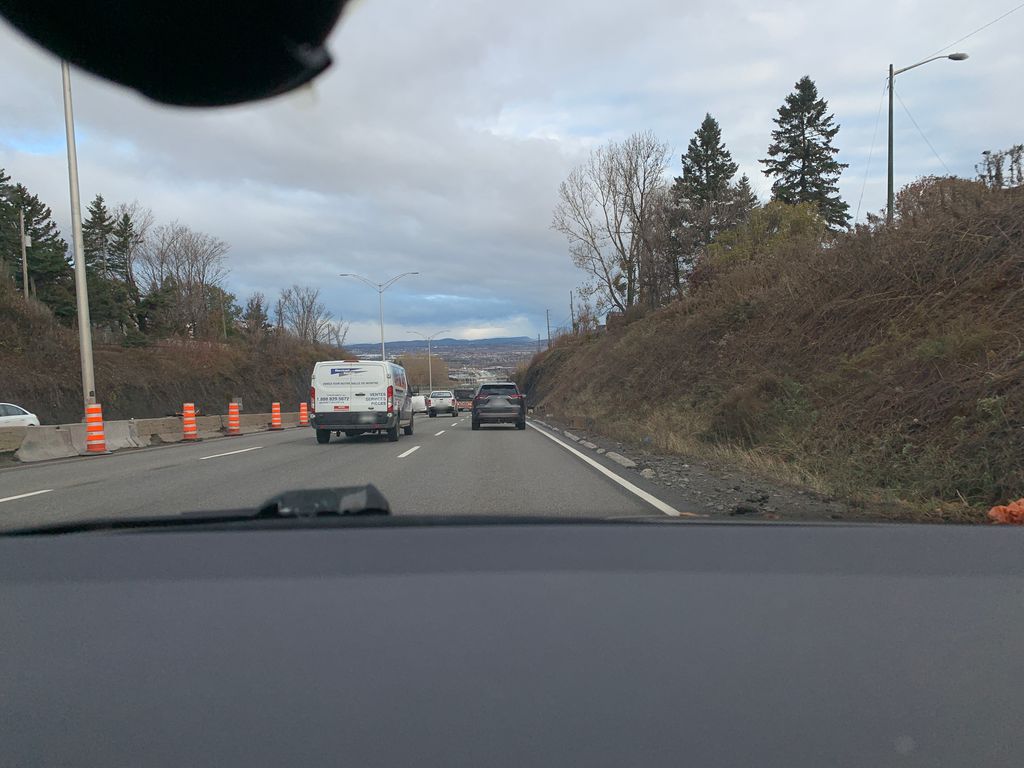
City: quebec_city